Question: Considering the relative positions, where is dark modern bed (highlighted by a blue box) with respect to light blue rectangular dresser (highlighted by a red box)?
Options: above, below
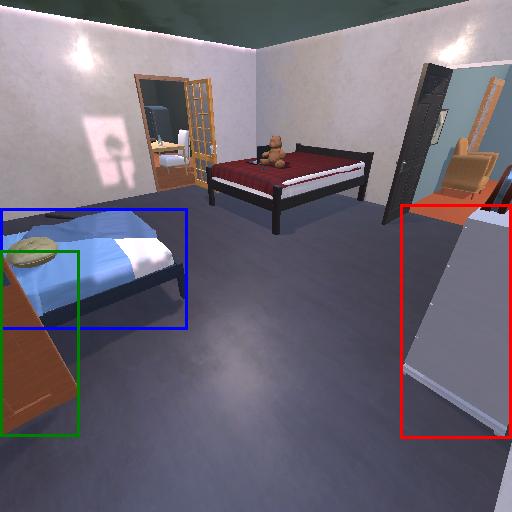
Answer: above